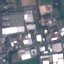
Land use / land cover class: Industrial